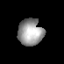
Tissue: prostate
Cell type: T cells
Senescence score: 0.3175
Nuclear area (px): 651
Mean DAPI intensity: 154.751